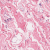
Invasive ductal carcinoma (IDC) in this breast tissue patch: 0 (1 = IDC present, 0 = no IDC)